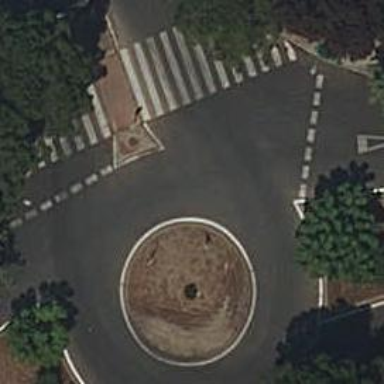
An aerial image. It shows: Roundabout on residential road with asphalt surface.